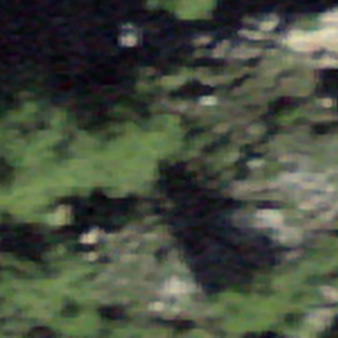
Label: other